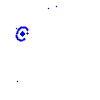
Particle: kaon